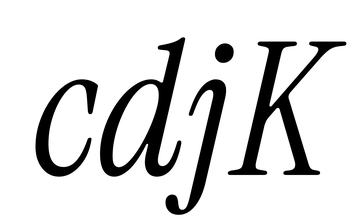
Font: InstrumentSerif-Italic